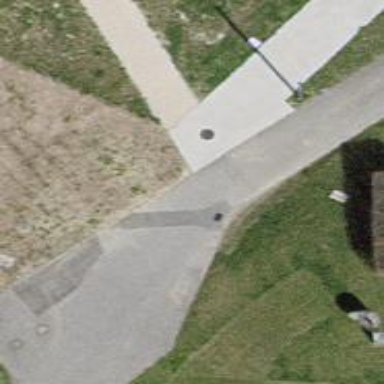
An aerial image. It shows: Concrete footway.